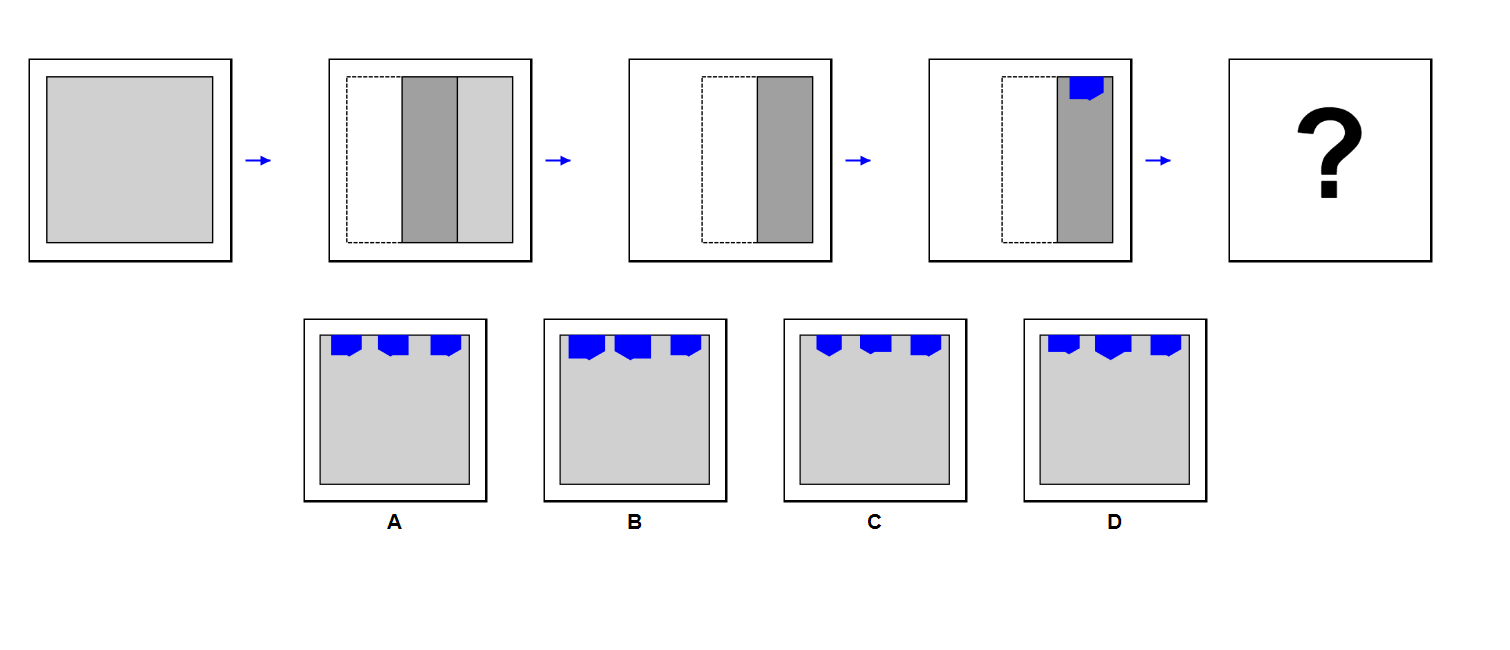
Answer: A